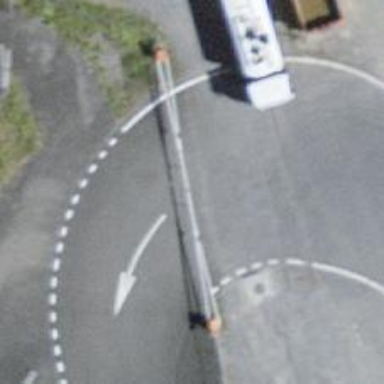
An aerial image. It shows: Lift gate barrier.